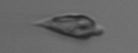
Label: Oxytoxum